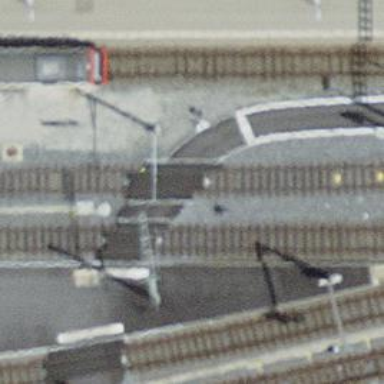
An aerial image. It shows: Railway level crossing.